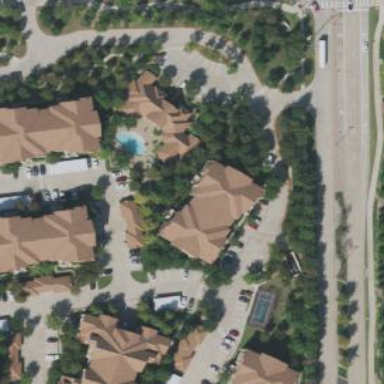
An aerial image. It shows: Hipped-roof building with apartments.